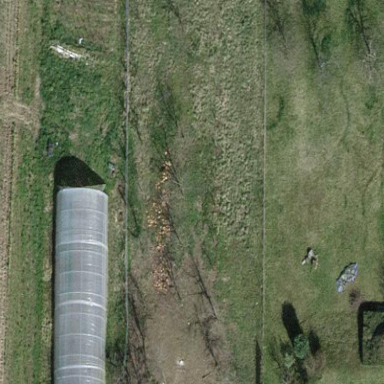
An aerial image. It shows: Orchard.